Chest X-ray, PA view. Patient: 48 years old, sex F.
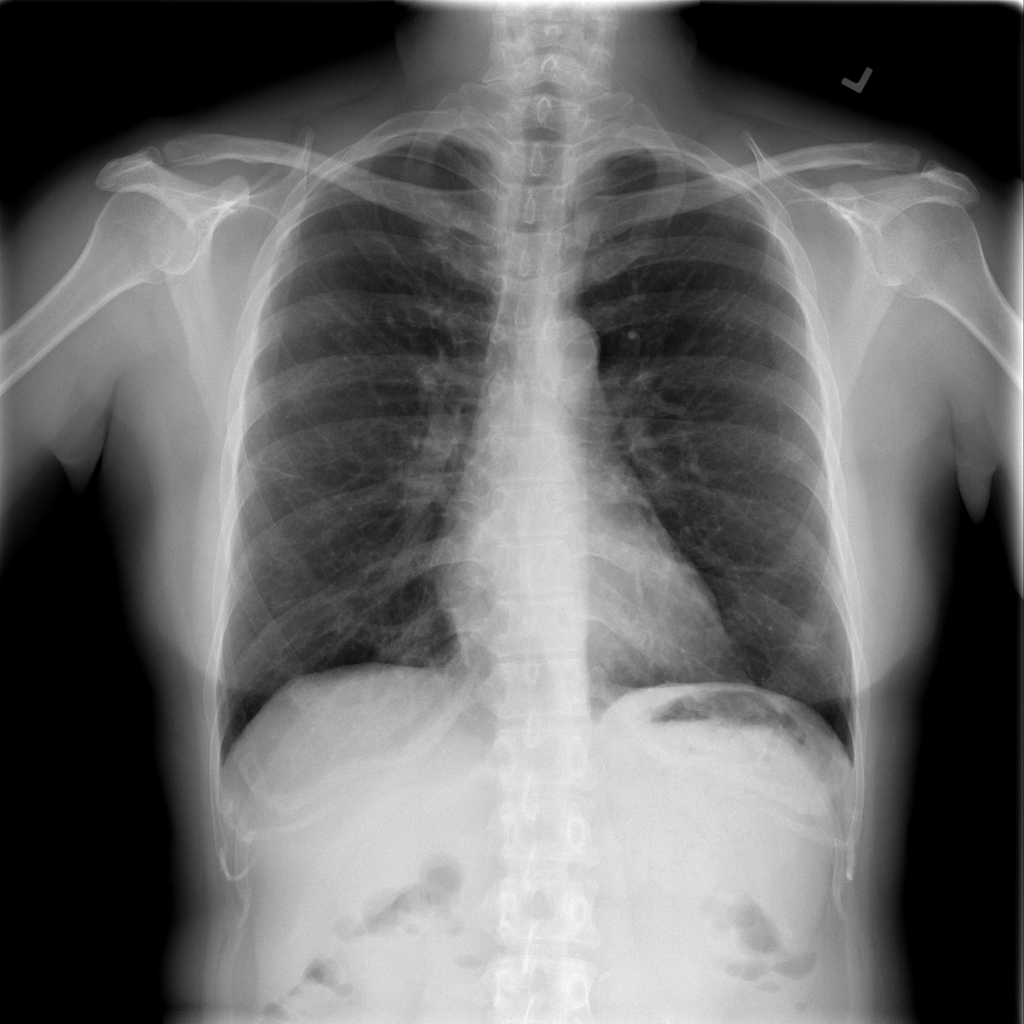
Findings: No Finding